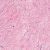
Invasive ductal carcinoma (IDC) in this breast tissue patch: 0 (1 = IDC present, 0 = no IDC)